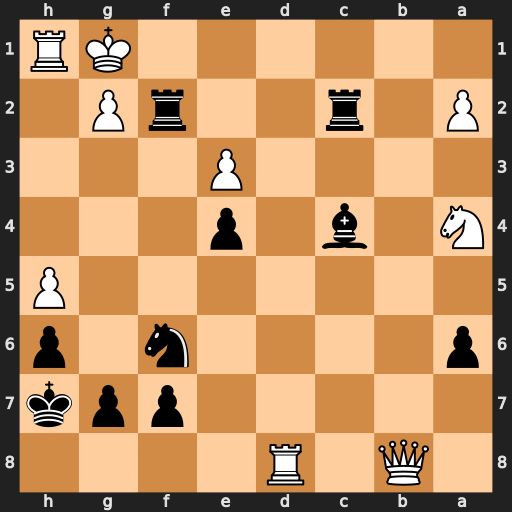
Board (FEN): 1Q1R4/5ppk/p4n1p/7P/N1b1p3/4P3/P1r2rP1/6KR
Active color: b
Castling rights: -
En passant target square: -
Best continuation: Rxg2#